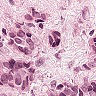
Metastatic tissue present: yes